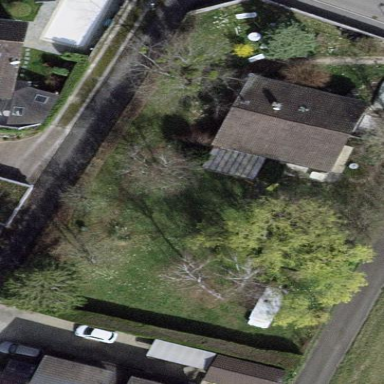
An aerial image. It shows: Garden enclosed by fence.